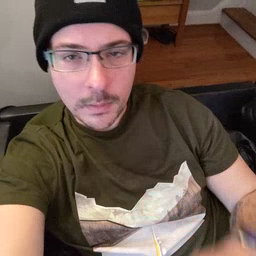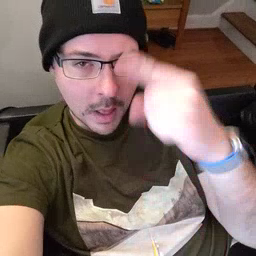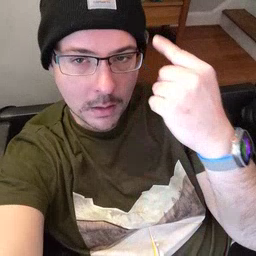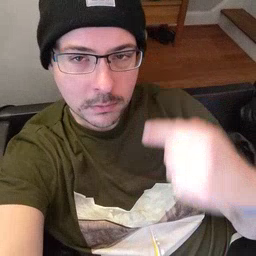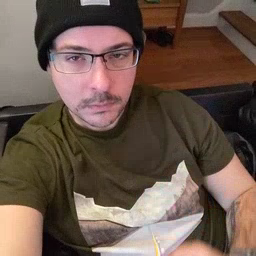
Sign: black